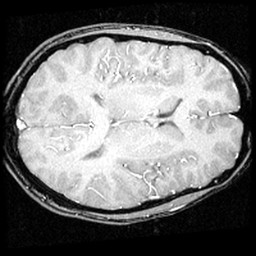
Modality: inplaneT1
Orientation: axial
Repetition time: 0.2 s
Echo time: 0.0036 s